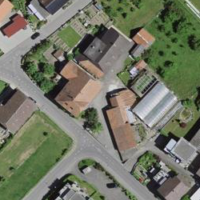
EUNIS habitat code: 54
Species observed at this site:
Cydonia oblonga